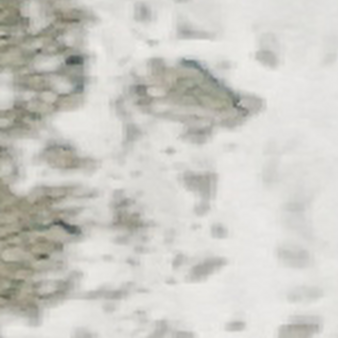
Label: other